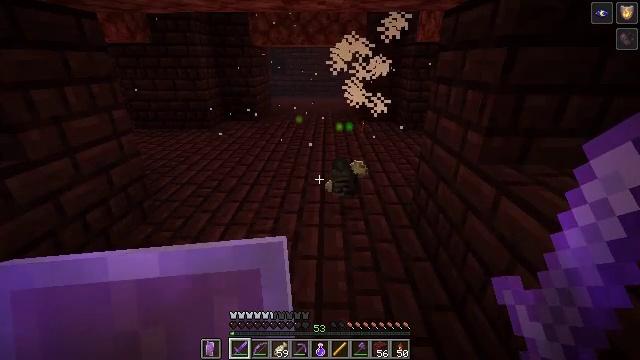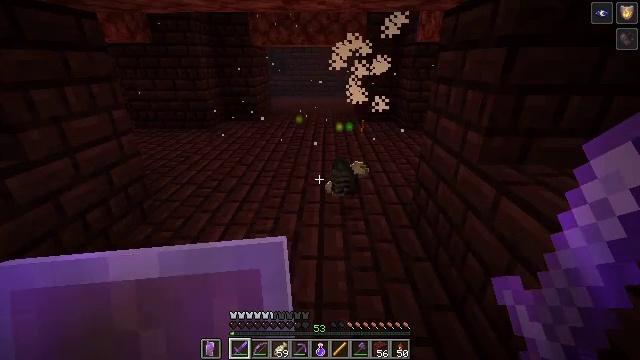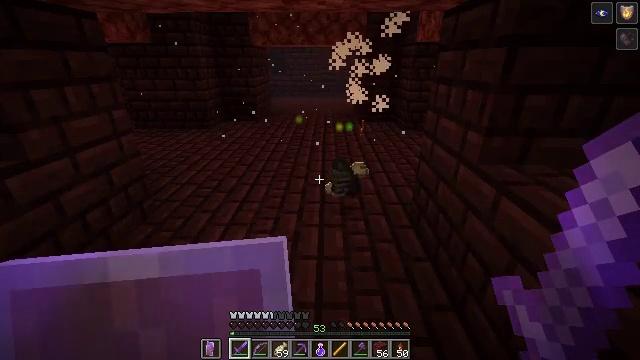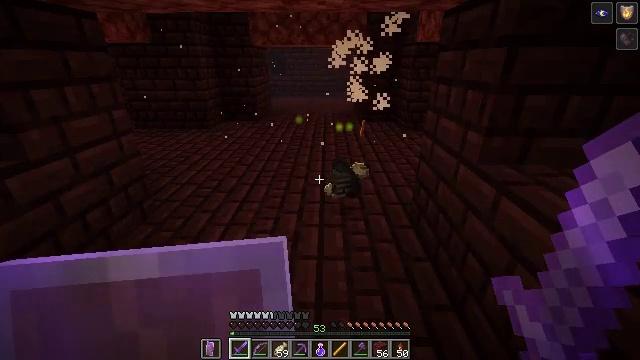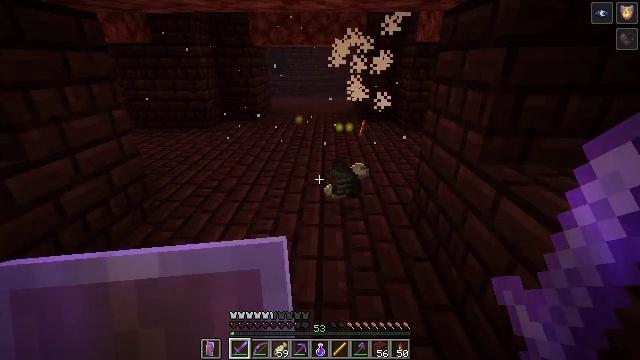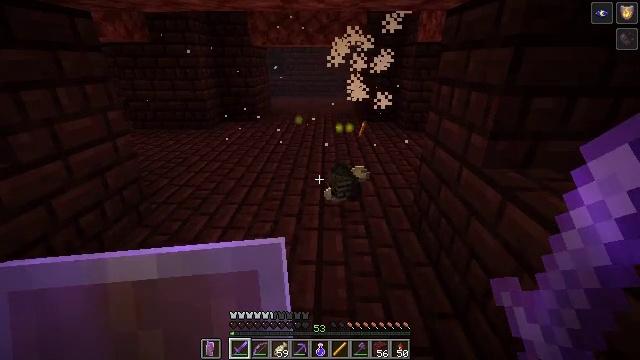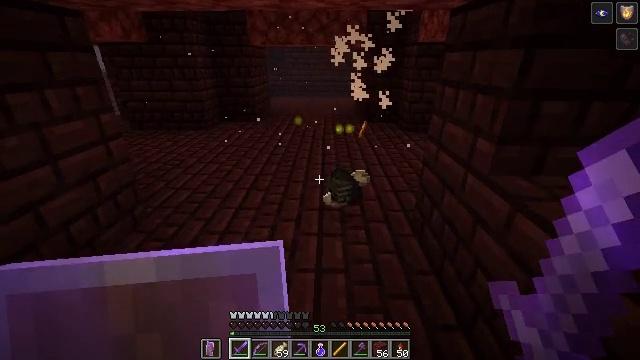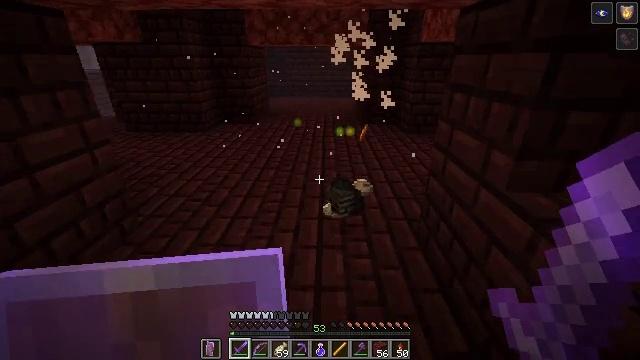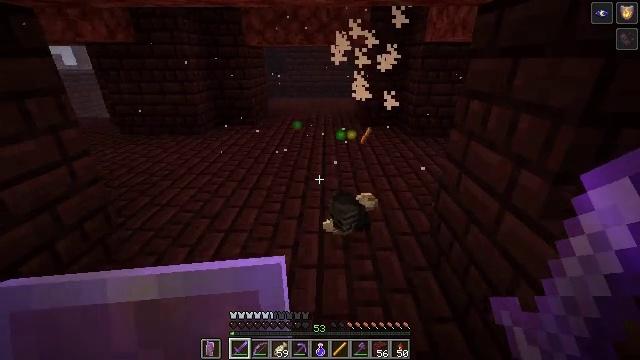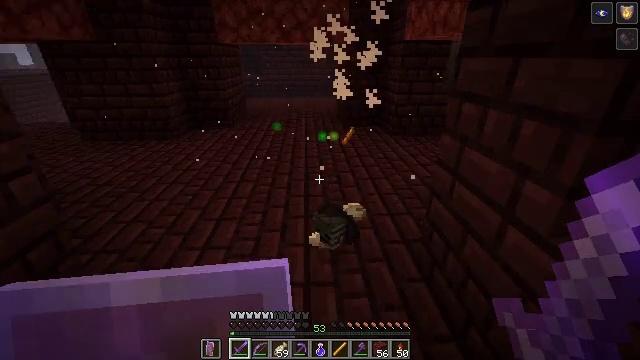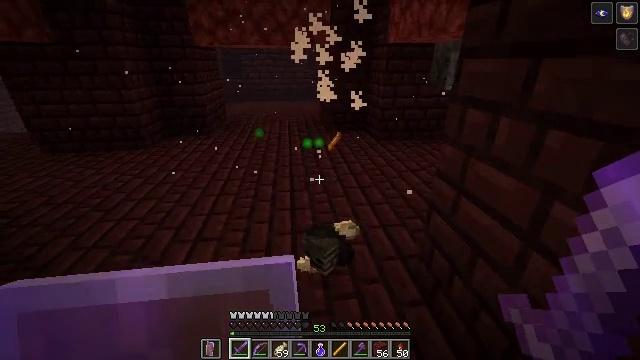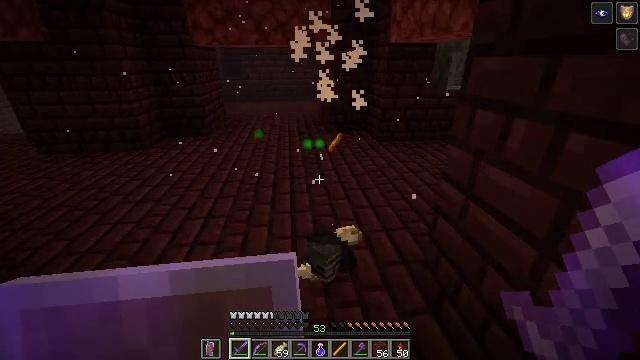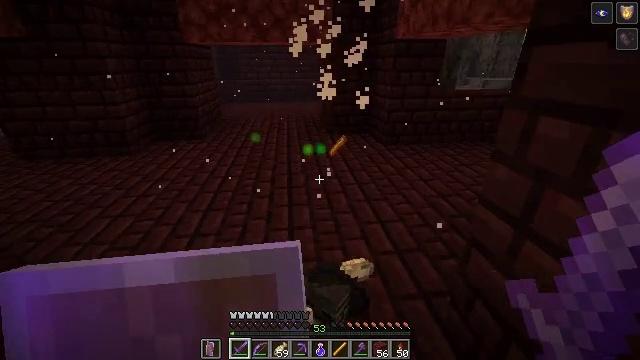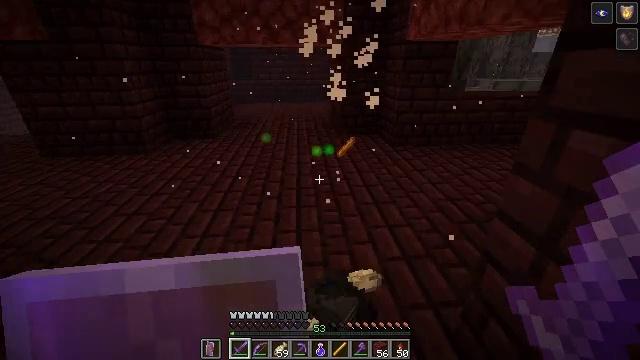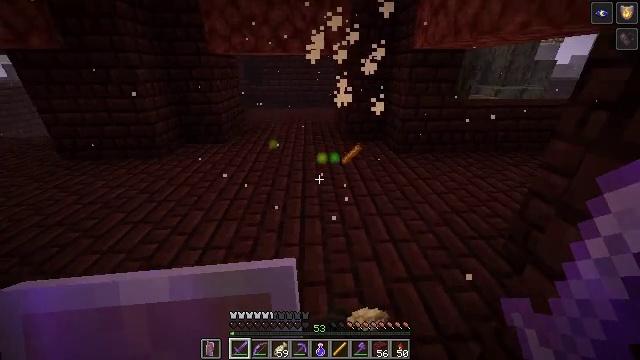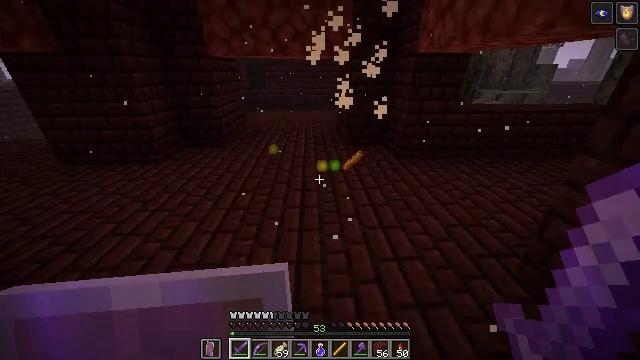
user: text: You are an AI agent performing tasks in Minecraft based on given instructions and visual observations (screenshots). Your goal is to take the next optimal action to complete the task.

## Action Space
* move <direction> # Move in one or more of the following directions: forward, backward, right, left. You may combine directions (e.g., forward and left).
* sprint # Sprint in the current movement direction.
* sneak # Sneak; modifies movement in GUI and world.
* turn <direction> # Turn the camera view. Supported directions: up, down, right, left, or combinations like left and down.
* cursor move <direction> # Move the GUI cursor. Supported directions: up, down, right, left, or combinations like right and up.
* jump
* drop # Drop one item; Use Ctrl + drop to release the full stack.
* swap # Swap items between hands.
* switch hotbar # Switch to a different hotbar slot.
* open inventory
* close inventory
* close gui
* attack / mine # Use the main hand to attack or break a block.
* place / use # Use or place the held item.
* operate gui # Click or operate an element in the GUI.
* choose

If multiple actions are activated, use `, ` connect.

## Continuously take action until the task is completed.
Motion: motion action
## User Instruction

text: Drop a stone sword.
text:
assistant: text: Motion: no_op
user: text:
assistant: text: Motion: no_op
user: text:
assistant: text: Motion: no_op
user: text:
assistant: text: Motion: no_op
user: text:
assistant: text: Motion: move forward
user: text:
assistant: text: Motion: move forward
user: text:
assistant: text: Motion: move forward
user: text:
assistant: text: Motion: move forward
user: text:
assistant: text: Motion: move forward, turn right
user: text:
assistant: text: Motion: move forward, turn right
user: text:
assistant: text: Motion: move forward
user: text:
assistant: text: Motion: move forward, sprint
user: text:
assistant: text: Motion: move forward, sprint, turn left
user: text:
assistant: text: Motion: move forward, sprint, turn left
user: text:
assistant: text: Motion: move forward, sprint
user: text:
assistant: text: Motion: move forward, sprint
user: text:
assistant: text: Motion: move forward, sprint
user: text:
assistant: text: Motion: move forward, sprint
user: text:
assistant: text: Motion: move forward, sprint
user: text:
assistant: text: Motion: move forward, sprint
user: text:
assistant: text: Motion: move forward, sprint
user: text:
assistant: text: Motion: move forward, sprint
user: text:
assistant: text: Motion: move forward, sprint, turn left and down
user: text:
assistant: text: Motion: move forward, sprint, turn down
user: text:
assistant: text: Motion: move forward, sprint, turn left and down
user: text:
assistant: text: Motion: move forward, sprint, turn left and down
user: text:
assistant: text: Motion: move forward, sprint, turn left and down
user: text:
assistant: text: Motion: move forward, sprint, turn left and down
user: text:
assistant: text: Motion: move forward, turn left
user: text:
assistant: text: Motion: move forward, turn left and up